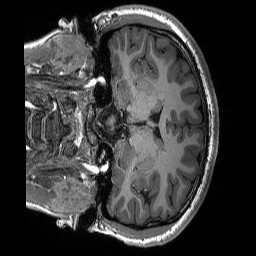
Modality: T1w
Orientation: coronal
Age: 18
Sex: female
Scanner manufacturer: siemens
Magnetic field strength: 3 T
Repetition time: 2.3 s
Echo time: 0.00298 s